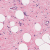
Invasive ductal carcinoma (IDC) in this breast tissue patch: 0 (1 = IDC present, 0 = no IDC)